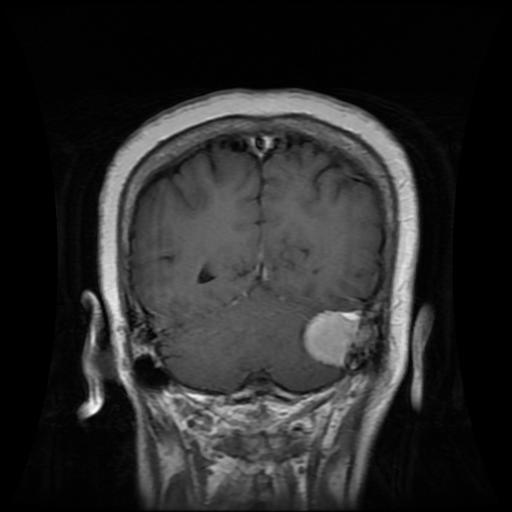
Label: meningioma